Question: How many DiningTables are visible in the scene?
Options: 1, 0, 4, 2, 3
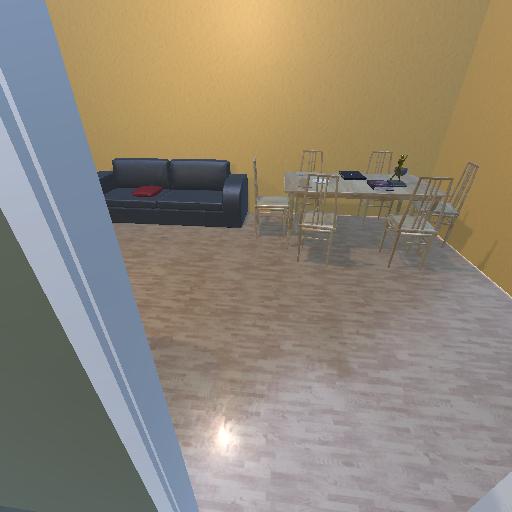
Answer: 1